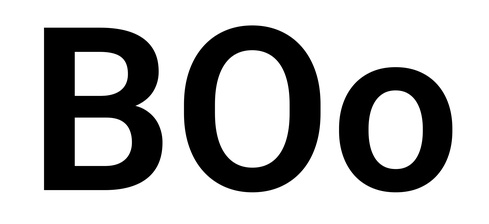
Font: Roboto_SemiBold